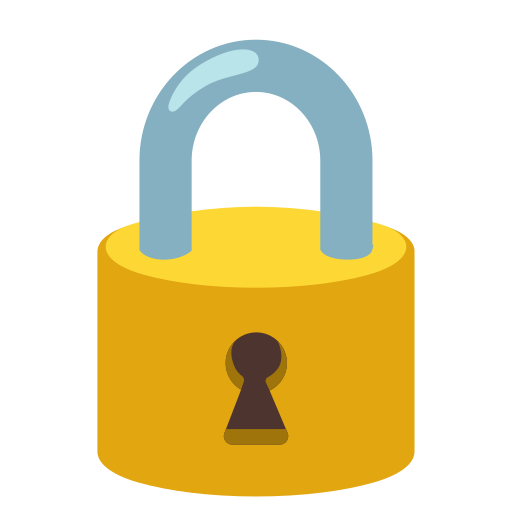
Emoji: 🔒